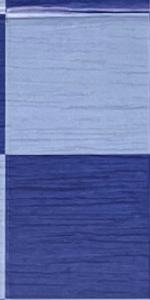
Label: Empty